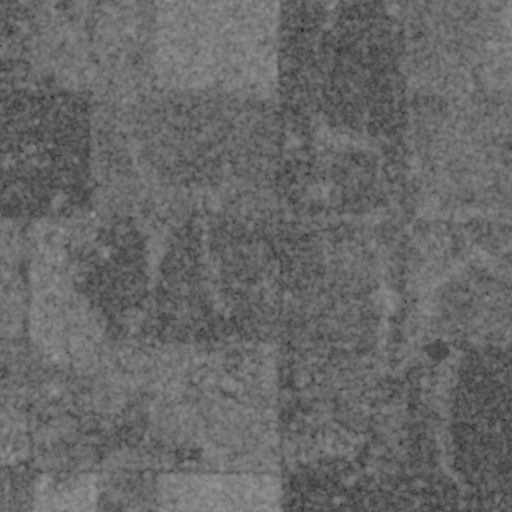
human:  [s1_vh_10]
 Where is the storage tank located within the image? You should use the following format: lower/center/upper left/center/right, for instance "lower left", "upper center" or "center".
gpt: The storage tank is located in the lower left of the image.
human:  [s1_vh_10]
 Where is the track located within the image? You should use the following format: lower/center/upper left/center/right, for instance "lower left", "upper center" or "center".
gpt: There is no track in the image.

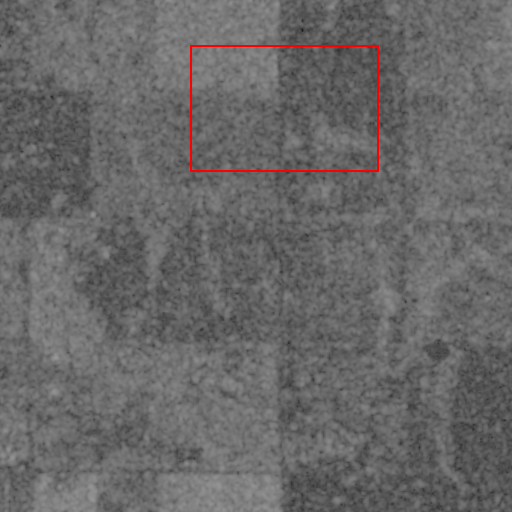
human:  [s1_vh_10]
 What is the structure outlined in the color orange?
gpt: There is no orange outline.
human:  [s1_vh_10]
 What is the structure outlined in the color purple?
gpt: There is no structure outlined in purple.